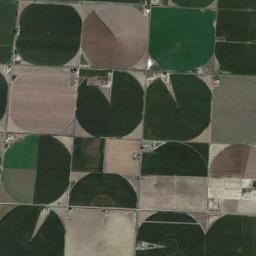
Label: circular_farmland